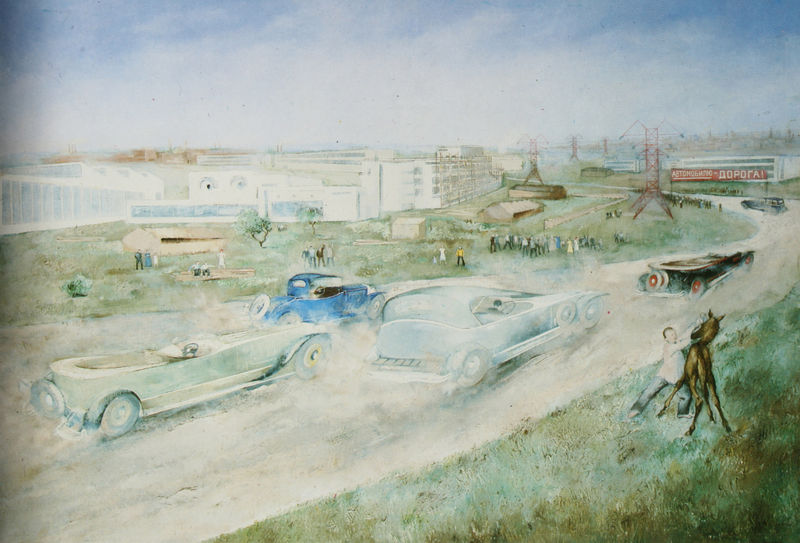
Titel: Autorennen
Künstler: Pjotr Wiljams
Standort: Moskau
Institution: Tretjakow-Galerie
Schlagwörter: blau, gruppe, himmel, mann, weiß, wolken, bäume, grün, menschen, stadt, bewegung, braun, fenster, grau, hell, schwarz, strasse, gebäude, gras, haus, rasen, rot, tier, weg, wiese, mensch, horizont, häuser, brücke, pferd, reiter, räder, schrift, zuschauer, moderne, russland, hütten, amerika, fabrik, auto, industrie, rad, wagen, halle, kran, rennen, staub, wägen, fahren, mensche, ross, verkehr, leicht, scheuen, oldtimer, sieger, reifen, autorennen, autos, geschwindigkeit, lenkrad, rennfahrer, schnelligkeit, fahrt, russisch, baustelle, buntstift, ziel, strommasten, rennbahn, fohlen, kräne, limousine, perpsektive, start, corso, rennstrecke, bändigen, autobahn, cabrio, cabriolet, limousinen, ralley, supermarkt, vehikel